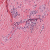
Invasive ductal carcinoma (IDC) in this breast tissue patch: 0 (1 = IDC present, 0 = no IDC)